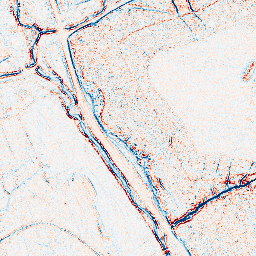
Category: edge_preserving
Decomposition family: bilateral
Decomposition parameters: d: 5
sigma_color: 25
sigma_space: 50
Upsampling method: lanczos
Upsampling parameters: scale: 4
Upsampling scale: 4